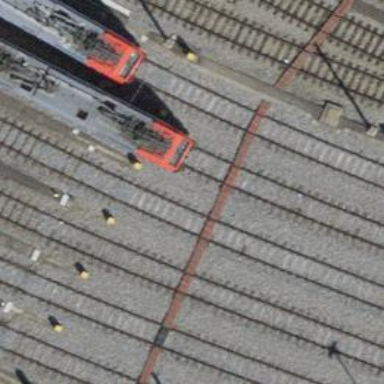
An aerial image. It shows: Rail yard with electrified tracks. The railway has single track with contact line. There is beam retarder on the railway.